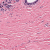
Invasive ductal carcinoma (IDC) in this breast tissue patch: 0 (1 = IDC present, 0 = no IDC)